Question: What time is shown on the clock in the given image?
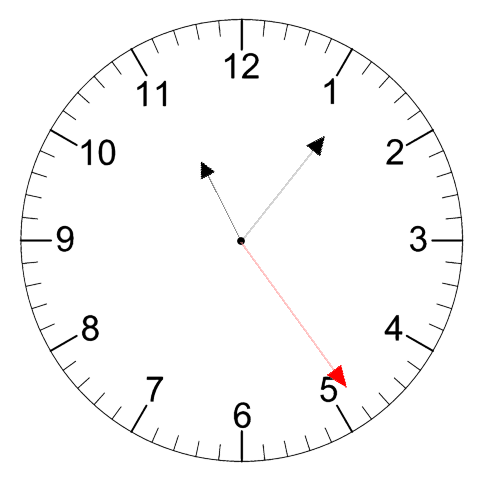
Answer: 11:06:24